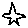
Label: star